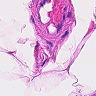
Metastatic tissue present: no